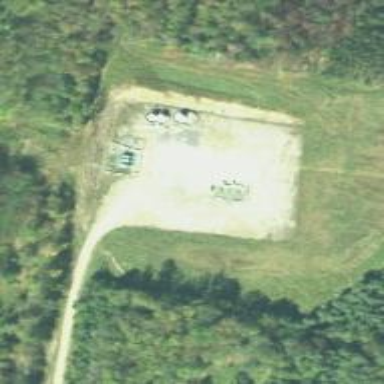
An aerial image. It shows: Industrial area designated for fracking activities.